Field crop: maize
Growth stage: 1
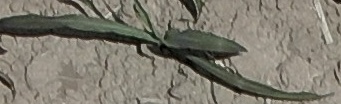
Species: sorghum